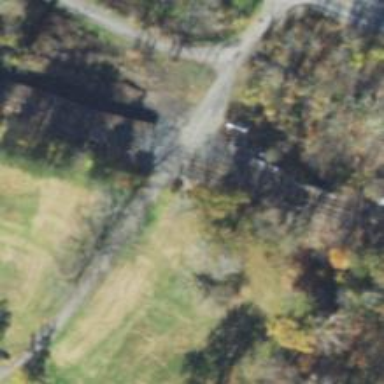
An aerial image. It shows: Level crossing along the railway.